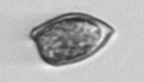
Label: Prorocentrum_dentatum